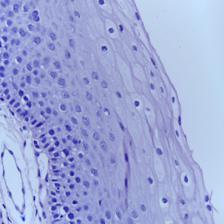
Diagnosis: Normal